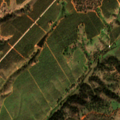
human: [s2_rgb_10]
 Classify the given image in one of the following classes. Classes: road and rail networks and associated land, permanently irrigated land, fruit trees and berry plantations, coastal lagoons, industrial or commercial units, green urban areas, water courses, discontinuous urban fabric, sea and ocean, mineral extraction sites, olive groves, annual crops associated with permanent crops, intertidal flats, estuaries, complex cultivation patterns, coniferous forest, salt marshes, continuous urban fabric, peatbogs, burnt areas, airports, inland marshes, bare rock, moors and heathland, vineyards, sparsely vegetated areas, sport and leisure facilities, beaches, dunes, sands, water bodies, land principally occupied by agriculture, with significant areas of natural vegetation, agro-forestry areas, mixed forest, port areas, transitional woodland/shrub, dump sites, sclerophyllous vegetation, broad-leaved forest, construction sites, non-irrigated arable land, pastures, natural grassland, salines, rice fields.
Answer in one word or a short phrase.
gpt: non-irrigated arable land, olive groves, agro-forestry areas, broad-leaved forest, transitional woodland/shrub